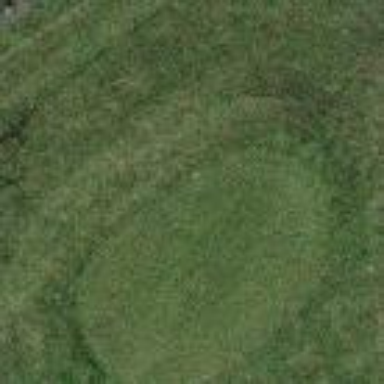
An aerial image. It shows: Golf tee on grassy land.